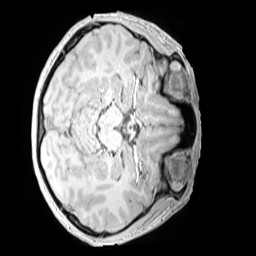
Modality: MP2RAGE
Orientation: axial
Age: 9
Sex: female
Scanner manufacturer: siemens
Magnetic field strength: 3 T
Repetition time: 4 s
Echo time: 0.00303 s